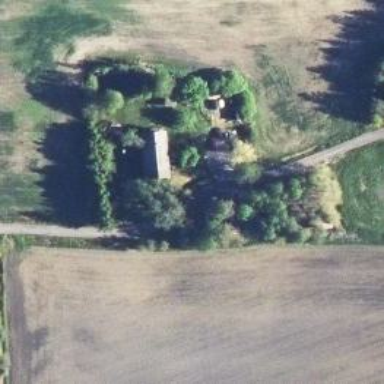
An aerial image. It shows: Farm.